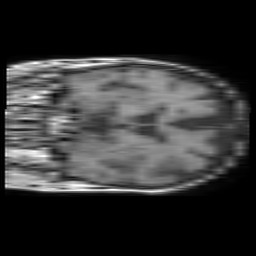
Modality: T1w
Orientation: coronal
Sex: female
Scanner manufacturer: philips
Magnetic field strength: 1.5 T
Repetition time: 0.1793 s
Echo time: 0.001859 s